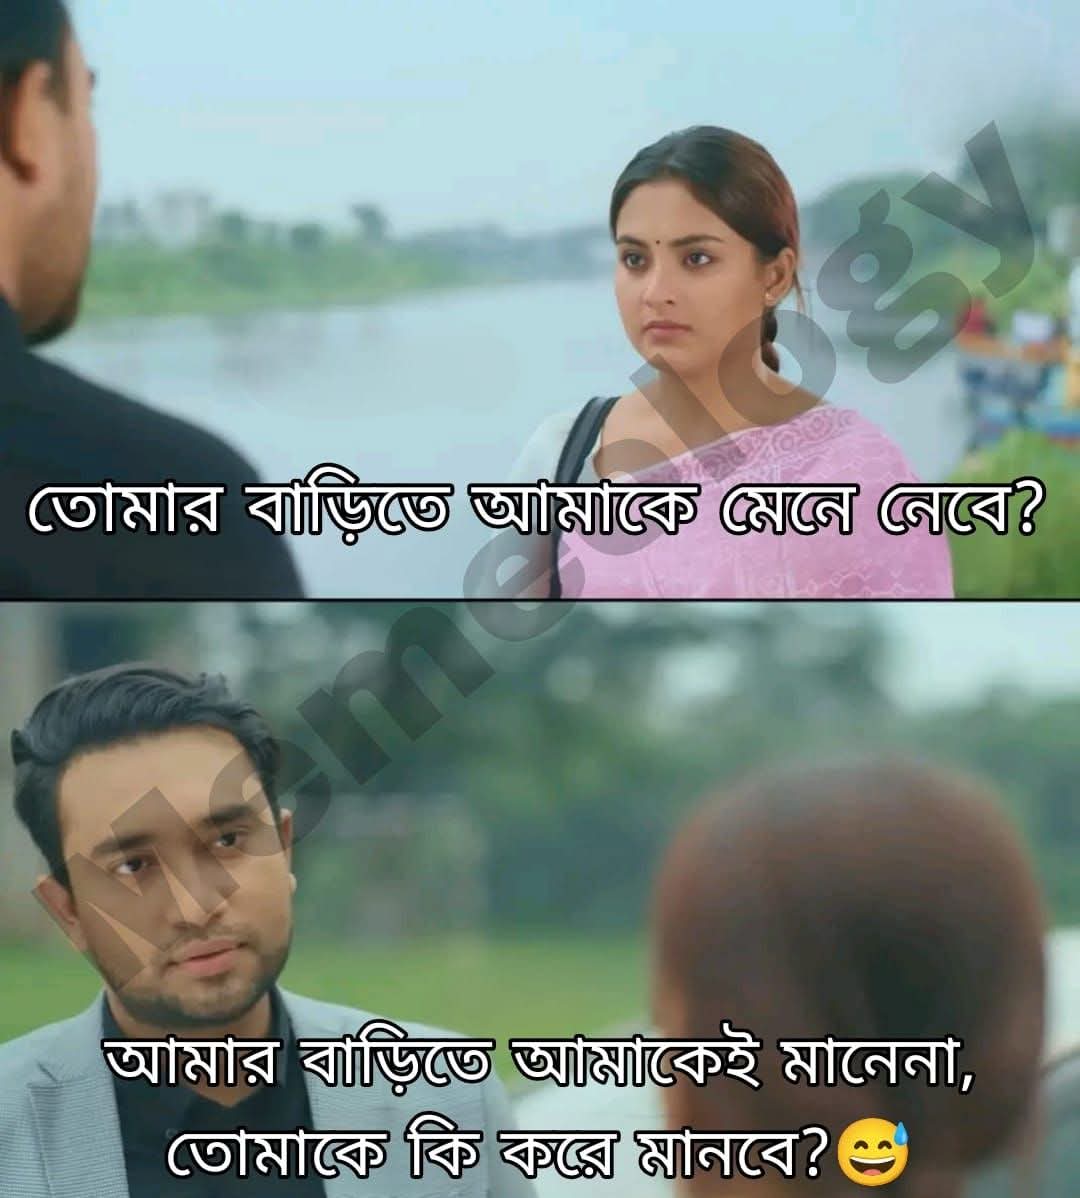
Text: তোমার বাড়িতে আমাকে মেনে নেবে?
আমার বাড়িতে আমাকেই মানেনা, তোমাকে কি করে মানবে?
Label: Non Hate